Question: What I'm trying to achieve is a 3x3 table with 'UICollectionView'. But it just doesn't display any cells when running the application. It does display the background color of the 'CollectionView' though (which I set to blue) Can someone help me here?
What I have done is create a 'storyboard' and simply dragged a 'CollectionViewController' onto it. This controller also brought a nested 'CollectionView' with it. Then I simply used the settings to make its background blue and to add a cell to it of which I made the background purple (both only for testing). Finally dragged a 'UILabel' onto it. Now when run it just displays the blue background but no cells even though they are clearly visible in the editor. I've then tried to create a custom 'UICollectionViewController', assign the class to the 'CollectionViewController' instead of the standard class and did the same to the cell (assign a custom 'UICollectionViewCell'). In the custom 'UICollectionViewController' I implemented the following methods:
'''
-(NSIntegear)numberOfSectionsInCollectionView:(UICollectionView *)collectionView
{
return 1;
}
-(NSInteger)collectionView:(UICollectionView *)collectionView numberOfItemsInSection:(NSInteger)section
{
return 9;
}
-(UICollectionViewCell *)collectionView:(UICollectionView *)collectionView cellForItemAtIndexPath:(NSIndexPath *)indexPath
{
static NSString *cellIdentifier = @"Cell";
AboutYourGoalsMultiSelectionCell *cell = [collectionView dequeueReusableCellWithReuseIdentifier:cellIdentifier forIndexPath:indexPath];
[[cell goal]setText:@"T"];
return cell;
}
'''
I set the identifier of the cell to "Cell" and made an outlet connection of dataSource and delegate between the CollectionView and the custom UICollectionViewController. Everything compiles fine.
So what am I missing? Shouldn't it have displayed something way before doing all these tweaks by simply using the editor?

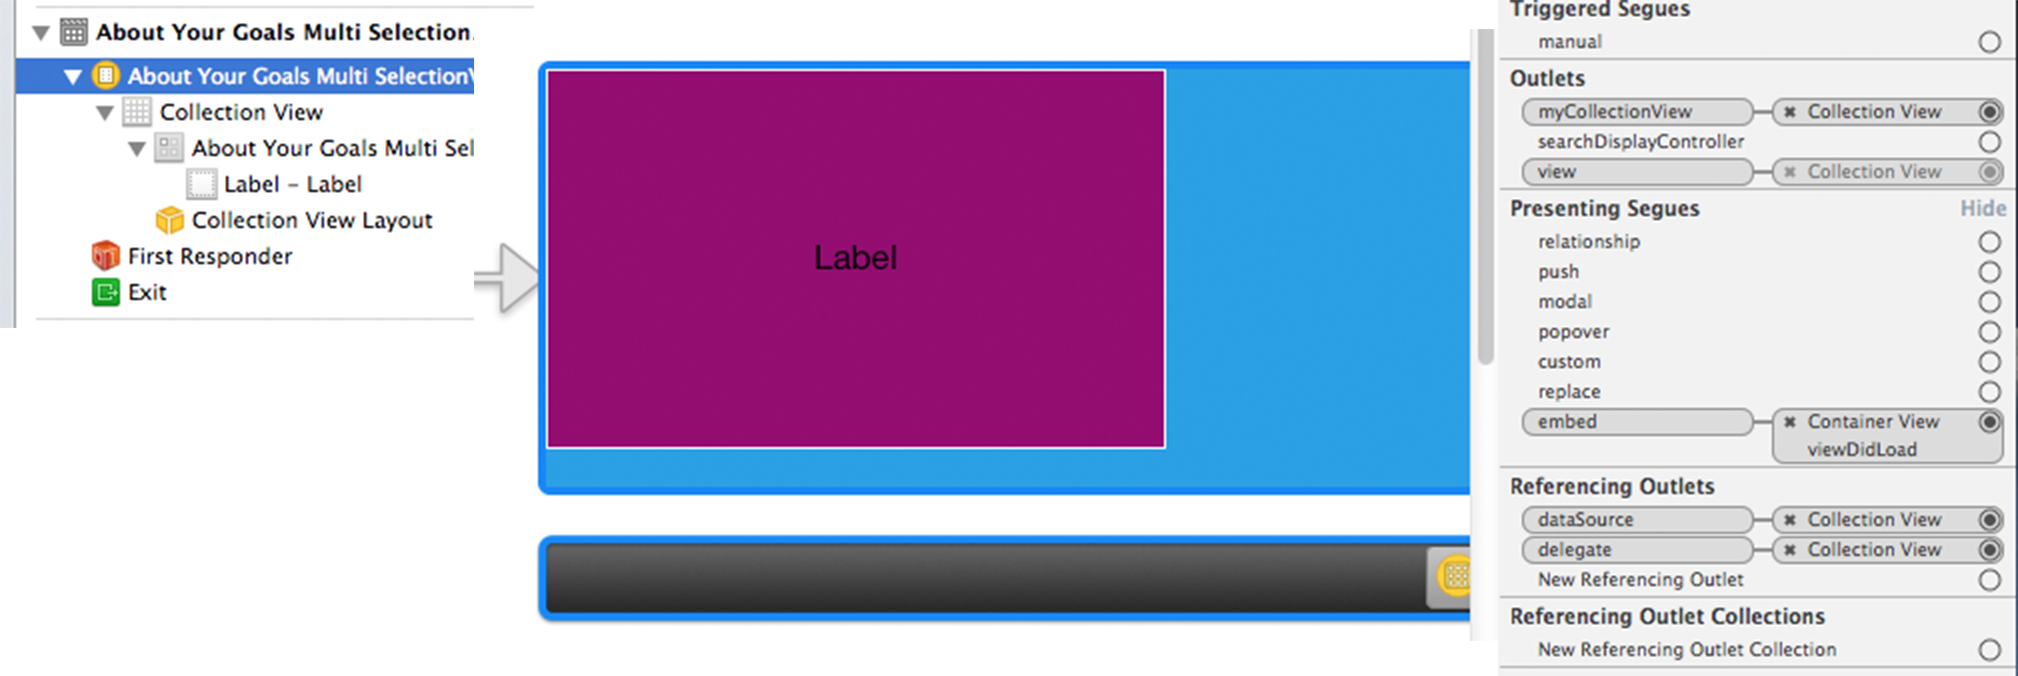
Answer: Since I didn't find a direct solution to it I've tried to set up a new project and did the same changes and tweaks and surprisingly, this time, everything worked from the beginning. I then copied the storyboard to my old project, deleted all the old files and replaced it with the files from the new project. Everything is working good so far. I have no idea what the actual error was but I'm happy it's working now. Thanks to everyone who had a look at my question!